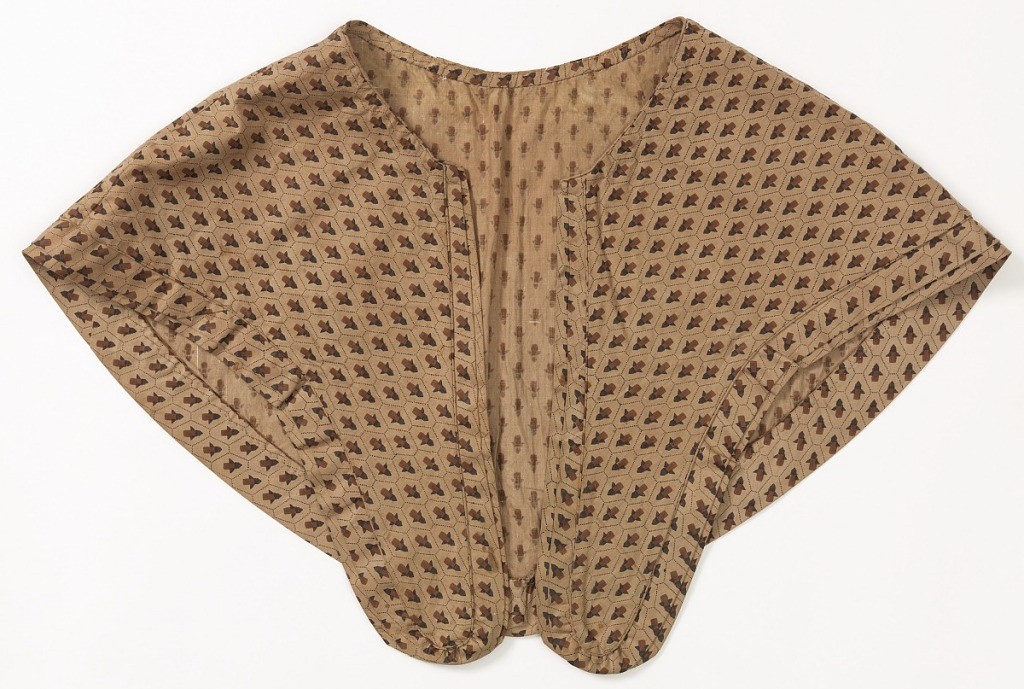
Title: Capelet
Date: ca. 1825
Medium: cotton Technique: printed by engraved roller on plain weave
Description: Caplet of plain weave cotton printed with allover pattern in shades of brown showing stylized flowers within dashed hexagons.